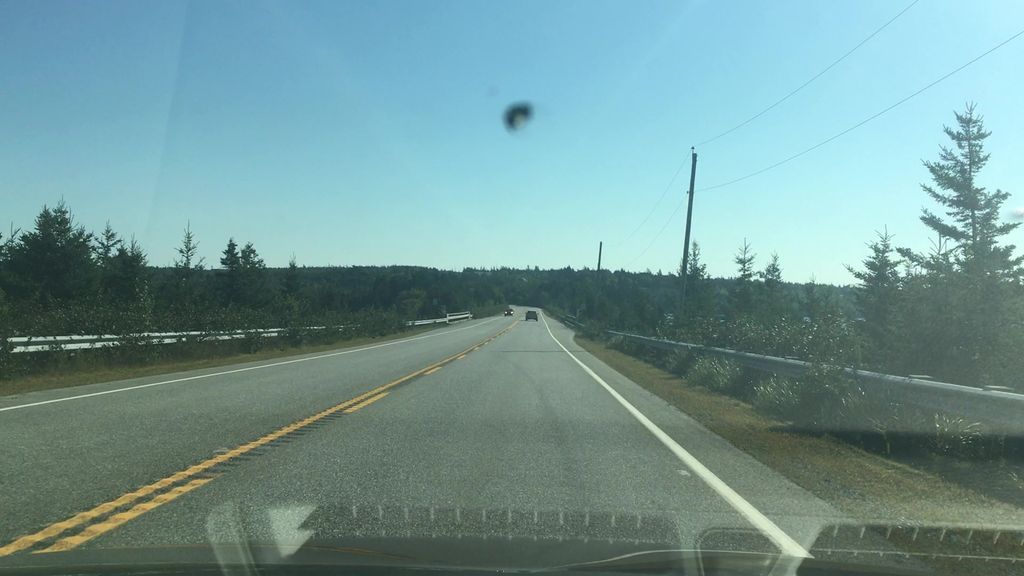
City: halifax